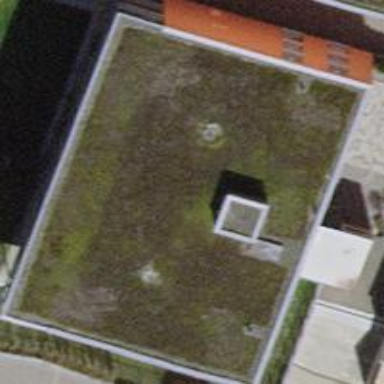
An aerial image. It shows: Building with flat roof.